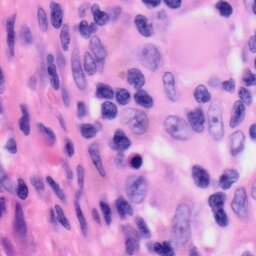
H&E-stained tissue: Skin